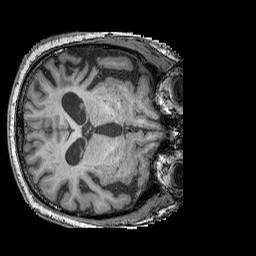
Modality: T1w
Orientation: axial
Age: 58
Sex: male
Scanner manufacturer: siemens
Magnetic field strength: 3 T
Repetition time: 2.25 s
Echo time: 0.00411 s